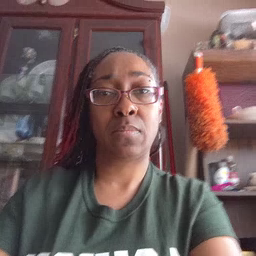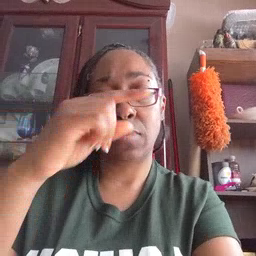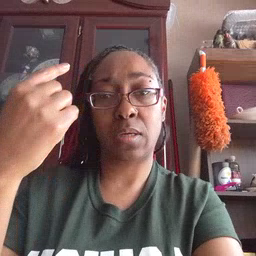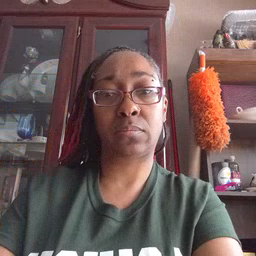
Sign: black